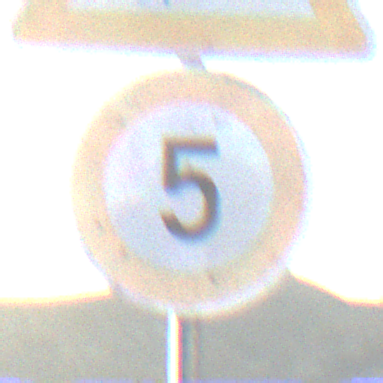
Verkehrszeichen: Geschwindigkeit5
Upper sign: DoppelkurveRechts
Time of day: SunriseSunset
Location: Outdoor (Nature)
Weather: PartlyCloudy
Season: NotSpecified
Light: Natural